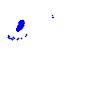
Particle: kaon